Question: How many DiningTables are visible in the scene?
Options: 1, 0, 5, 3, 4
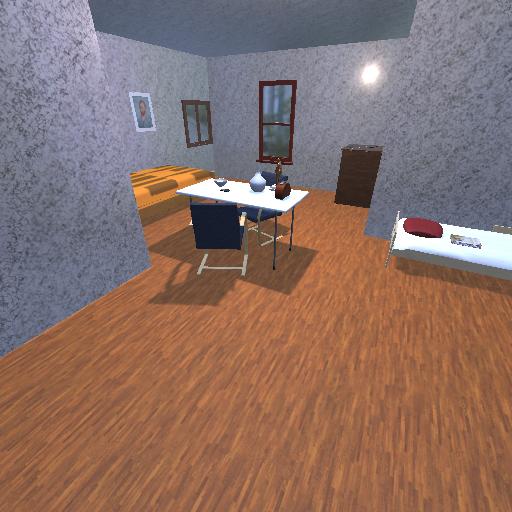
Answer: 1